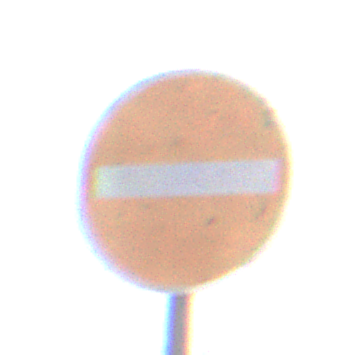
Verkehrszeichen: VerbotDerEinfahrt
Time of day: Midday
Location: Outdoor (Nature)
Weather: Overcast
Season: NotSpecified
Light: Natural